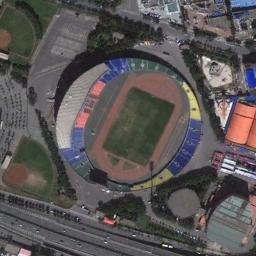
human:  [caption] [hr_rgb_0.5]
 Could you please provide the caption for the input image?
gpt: There are many cars on the road near the stadium .

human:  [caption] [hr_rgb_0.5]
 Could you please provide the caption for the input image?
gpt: This oval stadium is surrounded by dense residential areas .

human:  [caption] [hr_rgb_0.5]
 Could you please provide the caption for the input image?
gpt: The circular stadium is built in the middle of the residential area, With some lawns and roads next to it .

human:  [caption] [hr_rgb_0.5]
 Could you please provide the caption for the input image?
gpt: The stadium is on the grass next to some buildings .

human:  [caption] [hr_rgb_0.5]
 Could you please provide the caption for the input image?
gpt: There are some buildings and a road beside the stadium .